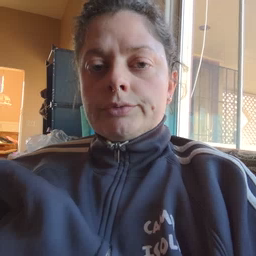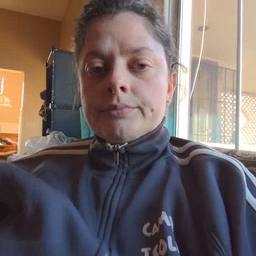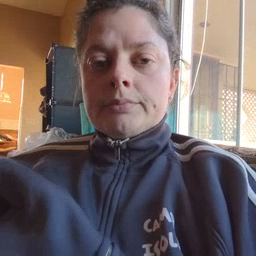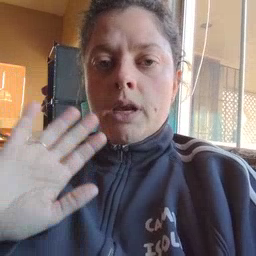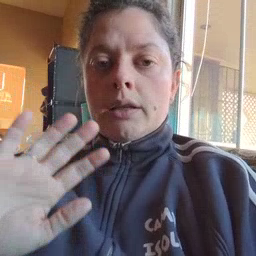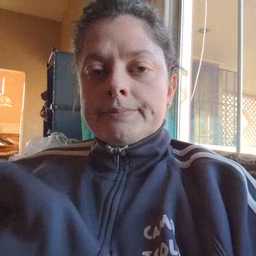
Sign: bye